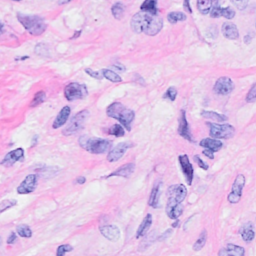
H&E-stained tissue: Breast